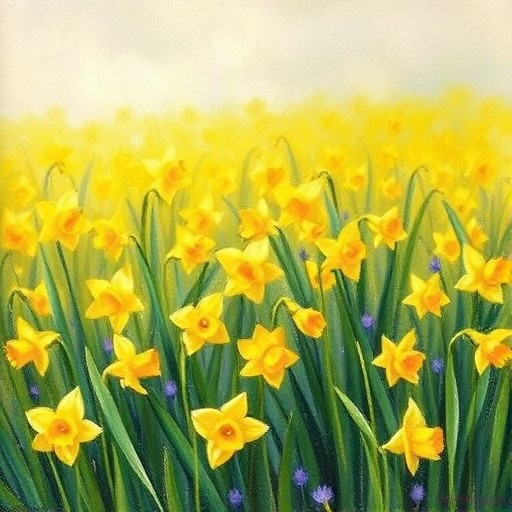
Category: Spring